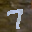
Label: 7